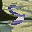
Label: 8